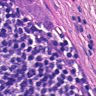
Metastatic tissue present: yes